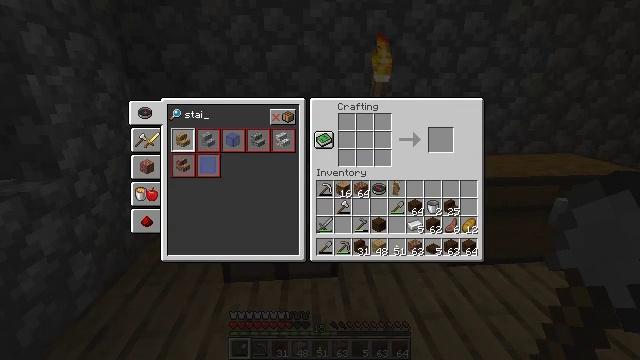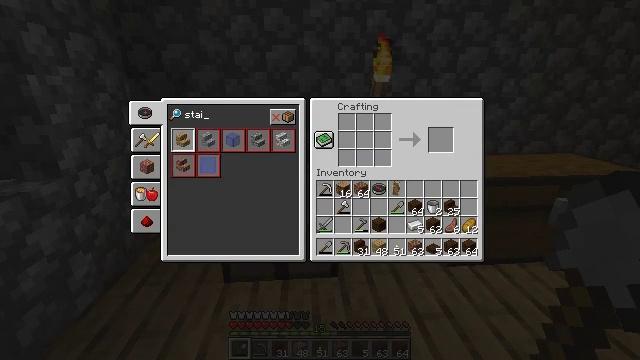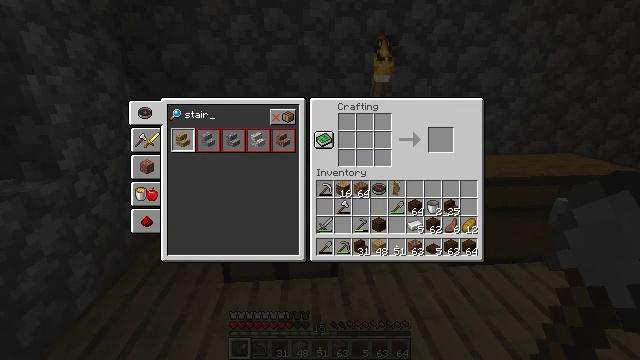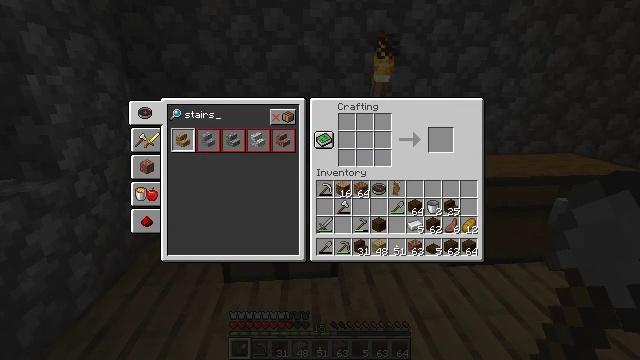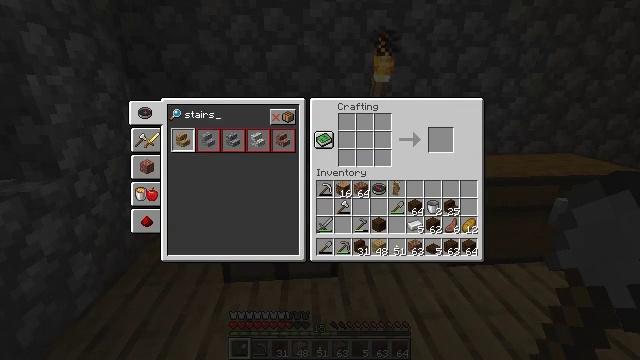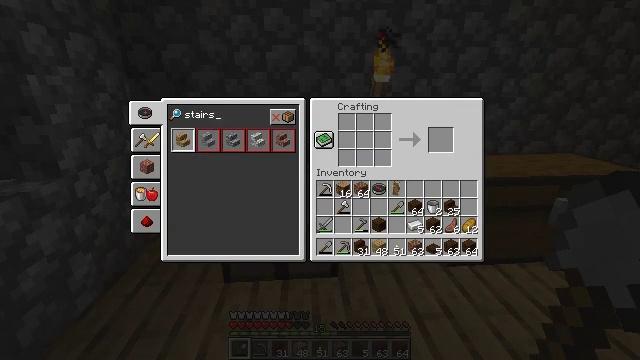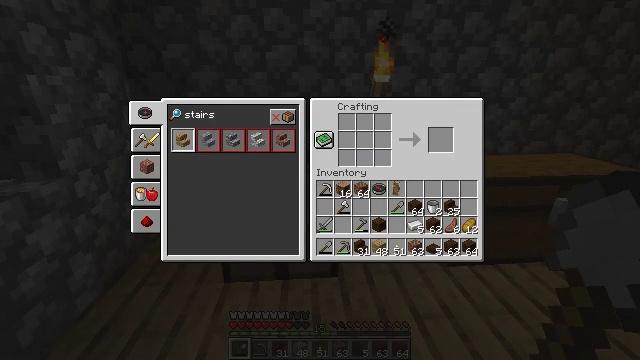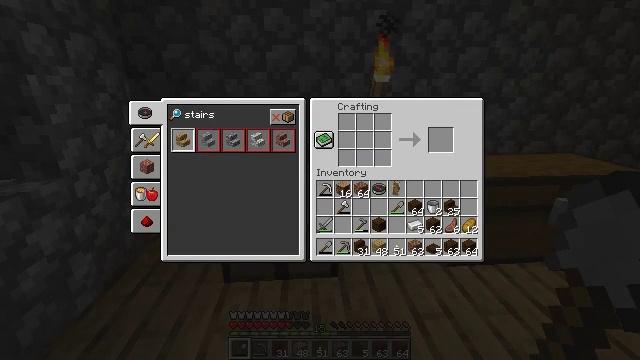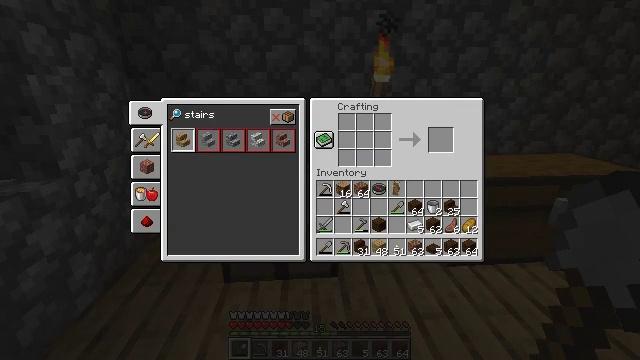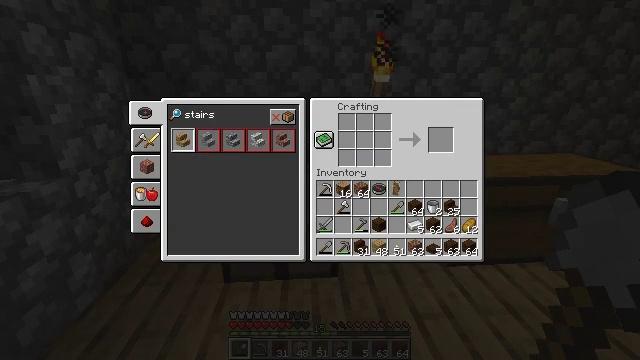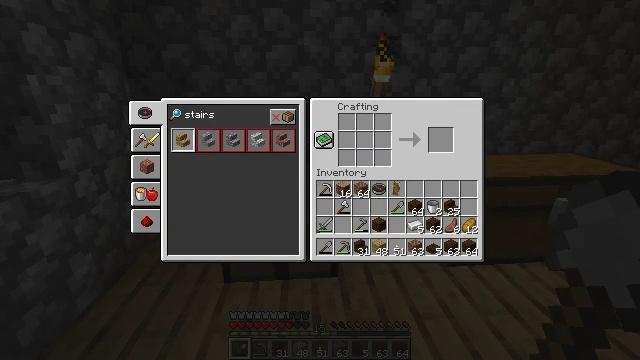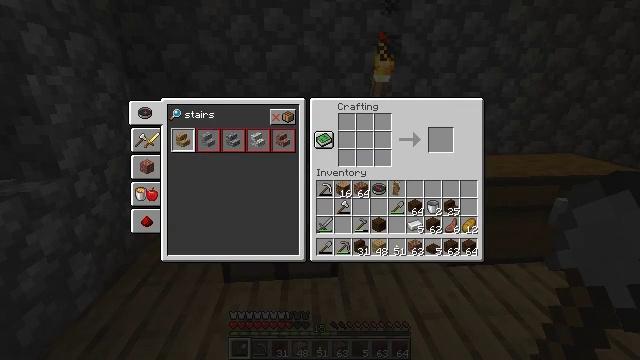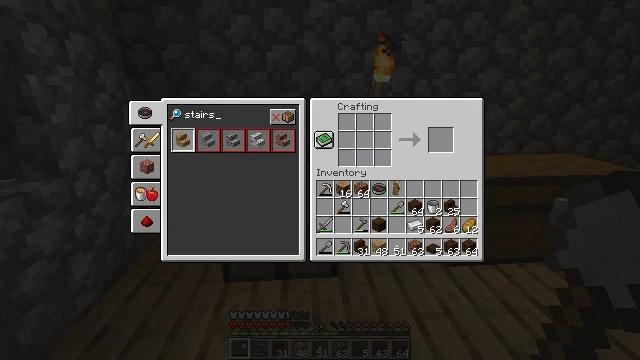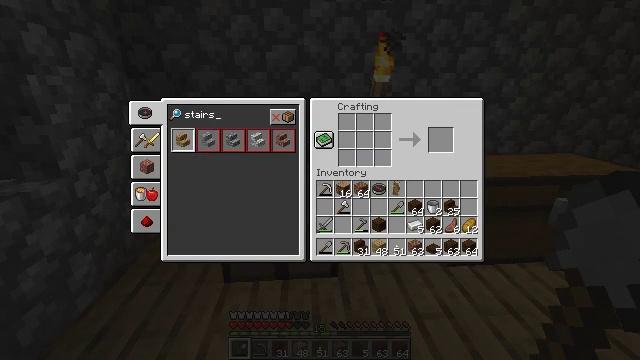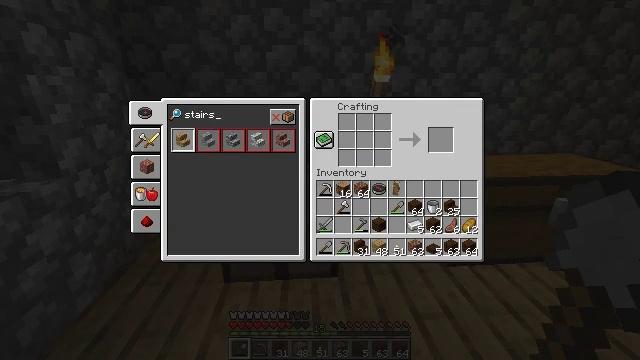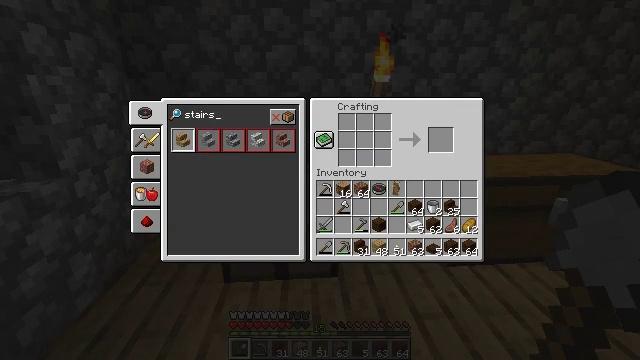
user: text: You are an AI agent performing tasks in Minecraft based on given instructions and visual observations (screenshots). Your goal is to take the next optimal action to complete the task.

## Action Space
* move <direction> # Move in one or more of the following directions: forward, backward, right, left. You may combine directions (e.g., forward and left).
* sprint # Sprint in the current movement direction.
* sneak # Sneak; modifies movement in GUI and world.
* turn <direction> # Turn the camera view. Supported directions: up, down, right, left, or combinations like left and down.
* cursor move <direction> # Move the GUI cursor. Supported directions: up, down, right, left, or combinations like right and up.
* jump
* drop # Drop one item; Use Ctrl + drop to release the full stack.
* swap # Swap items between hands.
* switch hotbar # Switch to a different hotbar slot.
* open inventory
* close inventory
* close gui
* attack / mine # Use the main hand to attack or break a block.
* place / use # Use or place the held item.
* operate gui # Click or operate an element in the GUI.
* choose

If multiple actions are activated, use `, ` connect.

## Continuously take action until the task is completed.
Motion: motion action
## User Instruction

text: Set up dark oak planks in the crafting table for dark oak stairs.
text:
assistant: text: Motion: no_op
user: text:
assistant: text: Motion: no_op
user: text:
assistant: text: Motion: move back
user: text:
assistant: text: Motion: move back
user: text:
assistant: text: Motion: move back
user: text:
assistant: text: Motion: no_op
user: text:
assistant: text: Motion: no_op
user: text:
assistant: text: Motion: no_op
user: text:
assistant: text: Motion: no_op
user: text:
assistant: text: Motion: no_op
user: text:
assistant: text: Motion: cursor move left and up
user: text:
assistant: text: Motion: cursor move left and up
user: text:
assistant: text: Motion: no_op
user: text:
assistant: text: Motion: no_op
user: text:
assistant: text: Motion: cursor move right and down
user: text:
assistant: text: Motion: no_op
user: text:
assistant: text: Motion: cursor move down
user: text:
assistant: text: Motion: cursor move down
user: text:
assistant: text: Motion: no_op
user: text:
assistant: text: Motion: no_op
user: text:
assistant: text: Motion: no_op
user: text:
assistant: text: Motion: no_op
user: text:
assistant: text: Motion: choose
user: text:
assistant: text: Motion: choose
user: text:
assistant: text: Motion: no_op
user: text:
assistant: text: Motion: no_op
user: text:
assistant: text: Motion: no_op
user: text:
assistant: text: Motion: no_op
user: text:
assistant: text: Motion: no_op
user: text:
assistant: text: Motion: no_op